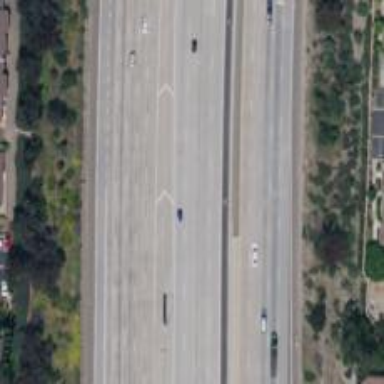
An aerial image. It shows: Motorway.